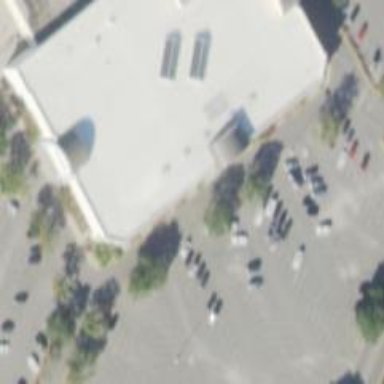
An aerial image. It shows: Parking space.